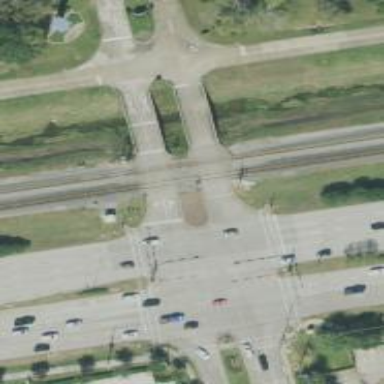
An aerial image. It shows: Level crossing with lights and saltire.